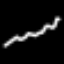
Label: squiggle